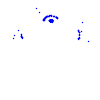
Particle: proton